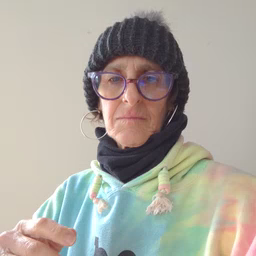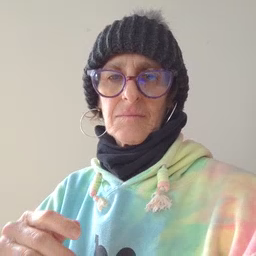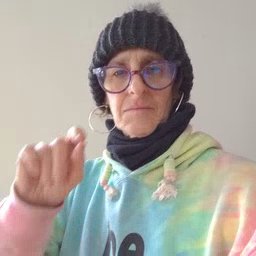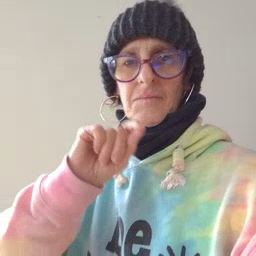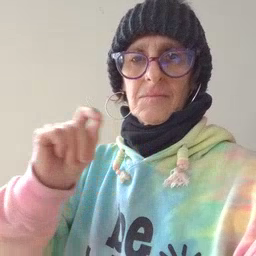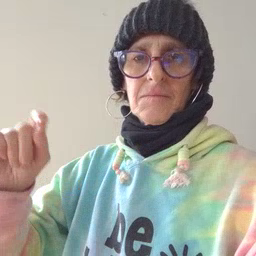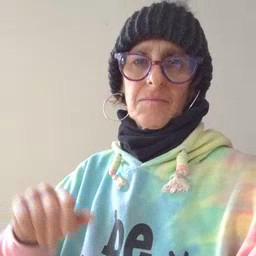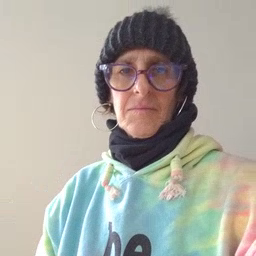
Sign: pen